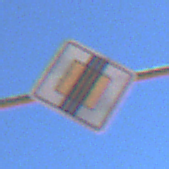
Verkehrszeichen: EndeVorfahrtsstrasse
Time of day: MorningAfternoon
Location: Outdoor (RoadRail)
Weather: Clear
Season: NotSpecified
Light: Natural